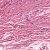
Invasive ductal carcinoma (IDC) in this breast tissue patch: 1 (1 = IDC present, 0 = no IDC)